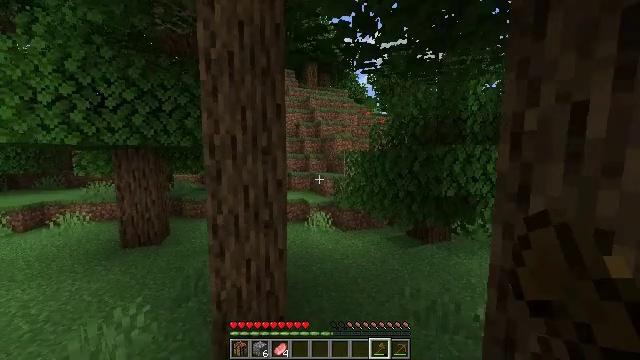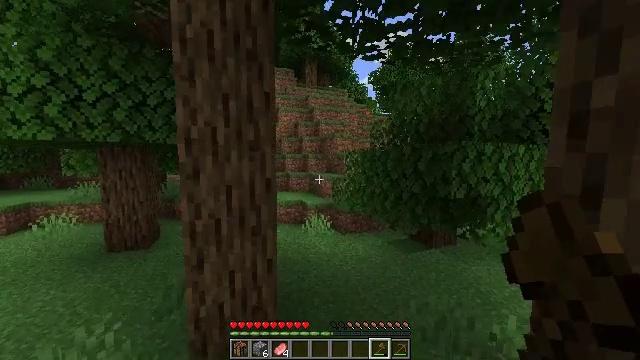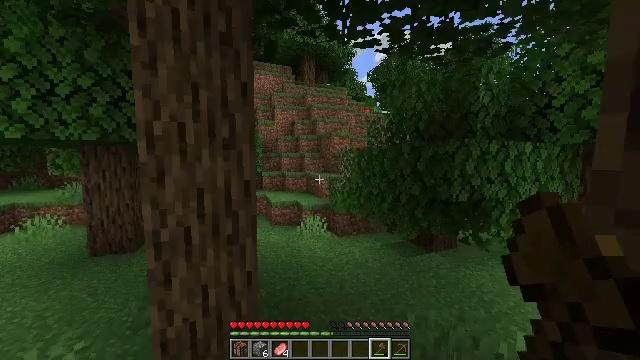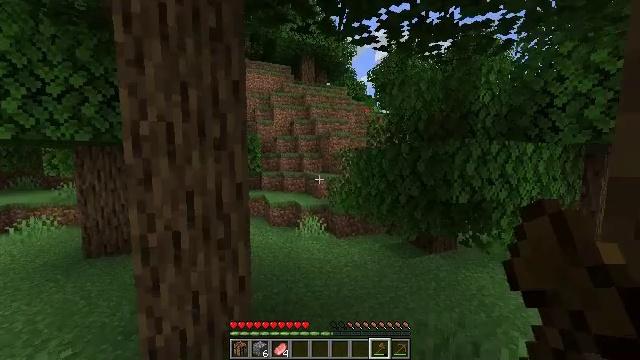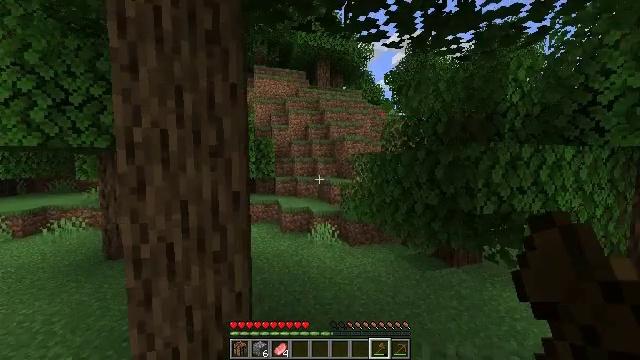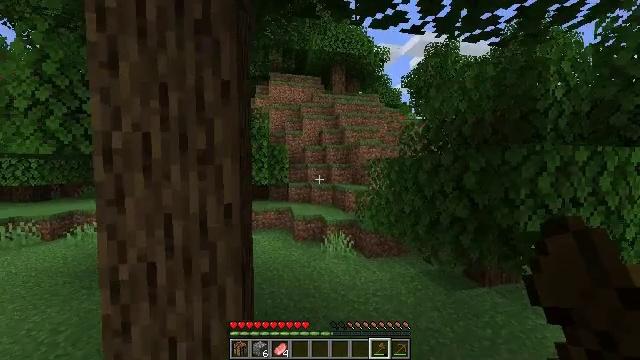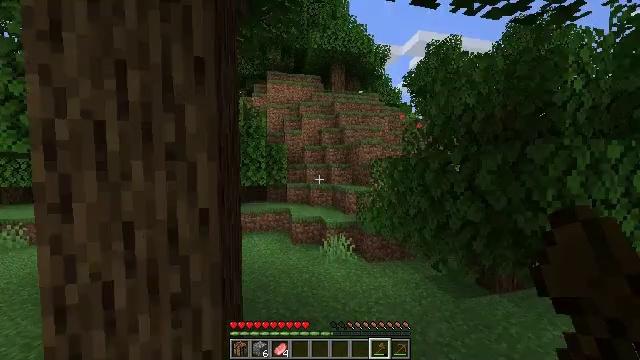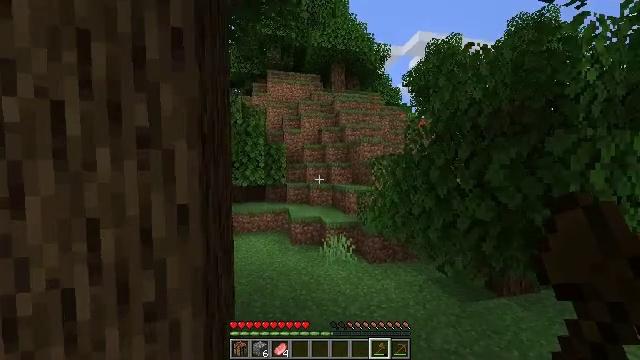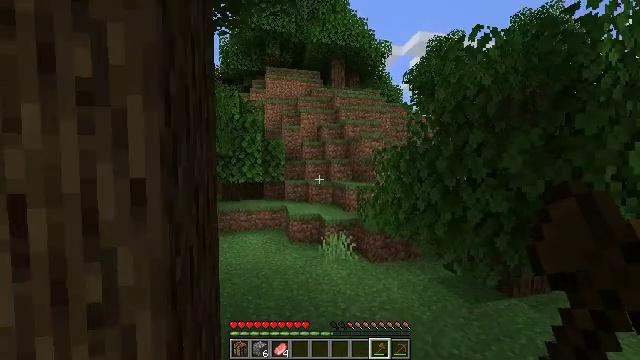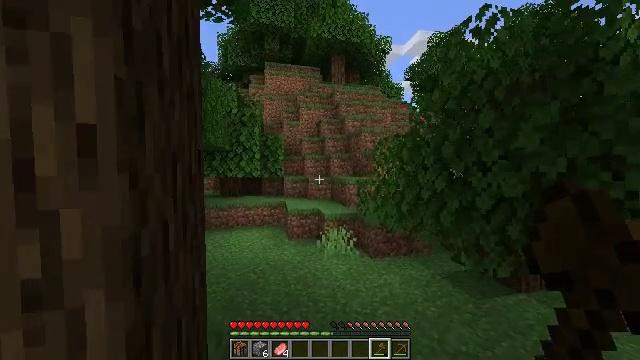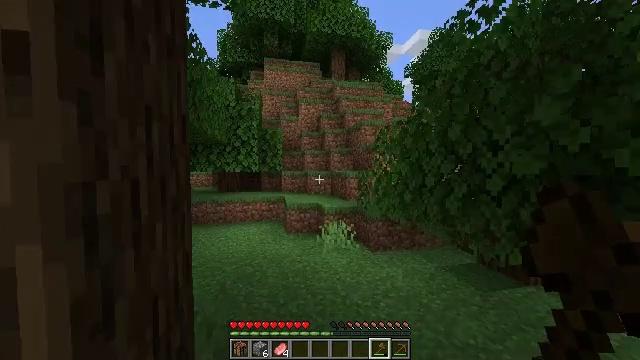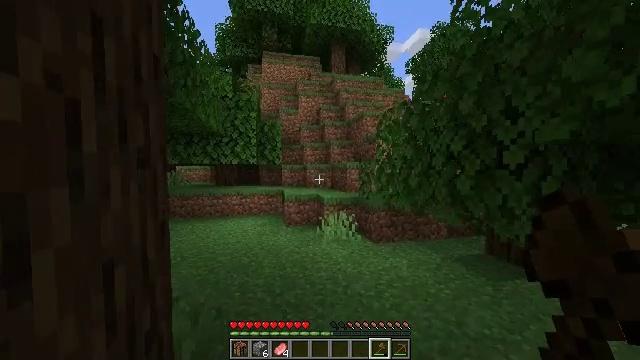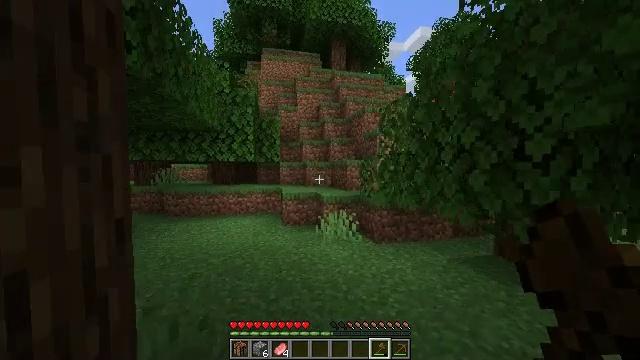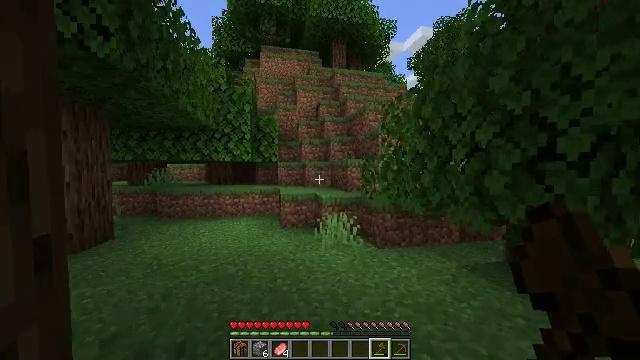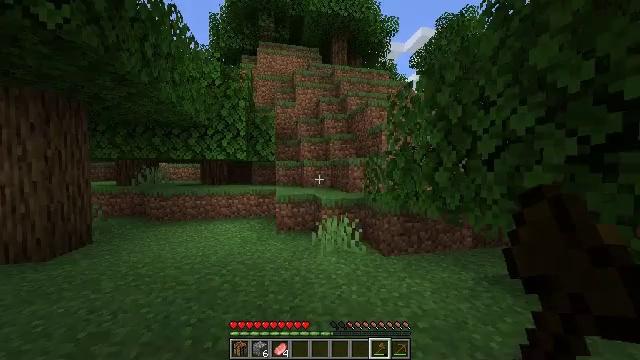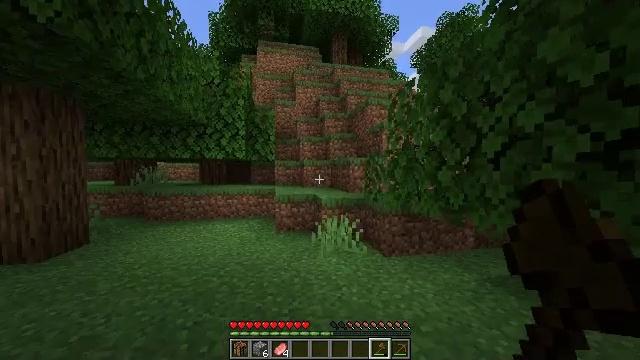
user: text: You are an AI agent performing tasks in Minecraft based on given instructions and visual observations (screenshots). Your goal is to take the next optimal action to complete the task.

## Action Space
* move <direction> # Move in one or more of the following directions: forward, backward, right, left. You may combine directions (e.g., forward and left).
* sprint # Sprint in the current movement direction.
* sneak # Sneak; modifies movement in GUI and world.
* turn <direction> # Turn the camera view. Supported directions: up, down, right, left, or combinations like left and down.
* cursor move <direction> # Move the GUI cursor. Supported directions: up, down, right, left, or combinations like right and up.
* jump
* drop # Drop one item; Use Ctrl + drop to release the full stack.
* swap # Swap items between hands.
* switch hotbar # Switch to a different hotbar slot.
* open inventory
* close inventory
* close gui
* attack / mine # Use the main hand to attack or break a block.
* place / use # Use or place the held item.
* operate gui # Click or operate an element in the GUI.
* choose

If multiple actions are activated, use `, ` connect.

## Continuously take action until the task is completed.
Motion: motion action
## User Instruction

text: Collect the lily of the valley from the ground.
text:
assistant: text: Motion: move forward and move right
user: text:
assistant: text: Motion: move forward and move right
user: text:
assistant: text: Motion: move forward and move right
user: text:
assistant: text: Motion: move forward, turn left and up
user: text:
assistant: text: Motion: move forward, turn left and up
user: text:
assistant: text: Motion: move forward
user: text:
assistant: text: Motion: move forward
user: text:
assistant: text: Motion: move forward
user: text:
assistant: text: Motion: move forward
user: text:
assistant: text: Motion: move forward
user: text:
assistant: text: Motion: move forward
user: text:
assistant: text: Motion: move forward
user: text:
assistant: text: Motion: move forward
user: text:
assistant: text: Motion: move forward
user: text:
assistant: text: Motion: move forward
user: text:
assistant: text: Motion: move forward
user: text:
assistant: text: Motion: move forward, turn left and up
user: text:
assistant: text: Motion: move forward, turn left and up
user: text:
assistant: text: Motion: move forward
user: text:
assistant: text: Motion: move forward
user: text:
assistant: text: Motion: move forward
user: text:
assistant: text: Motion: move forward
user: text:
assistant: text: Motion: move forward, turn left
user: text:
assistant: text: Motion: move forward
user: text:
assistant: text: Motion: move forward
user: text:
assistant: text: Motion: move forward, turn right
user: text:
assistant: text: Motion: move forward, turn right and down
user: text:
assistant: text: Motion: move forward, turn right
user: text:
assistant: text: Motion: move forward, jump
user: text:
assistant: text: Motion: move forward, jump